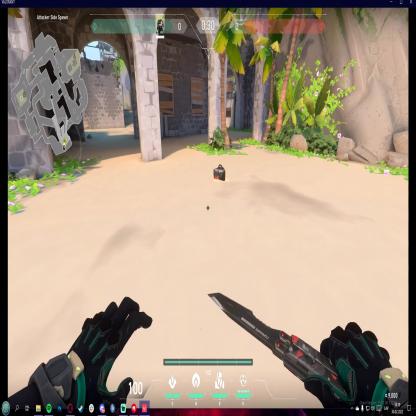
Label: dropped spike